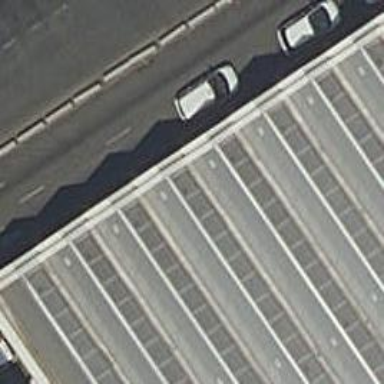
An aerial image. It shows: Footway with paving stones passing through tunnel.